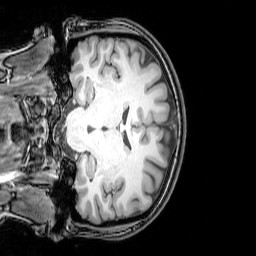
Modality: T1w
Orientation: coronal
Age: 25
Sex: female
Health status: healthy
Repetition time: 0.081 s
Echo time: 0.037 s